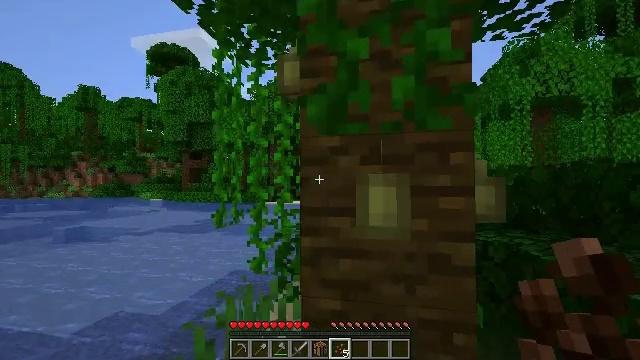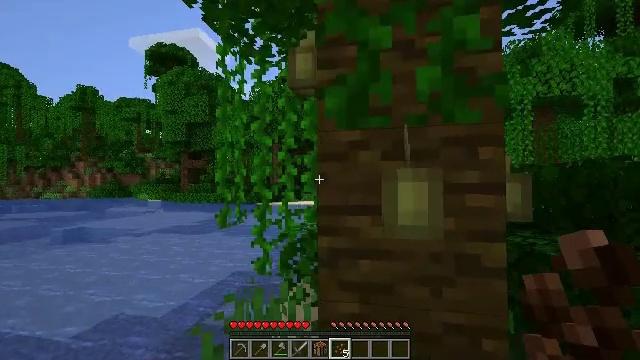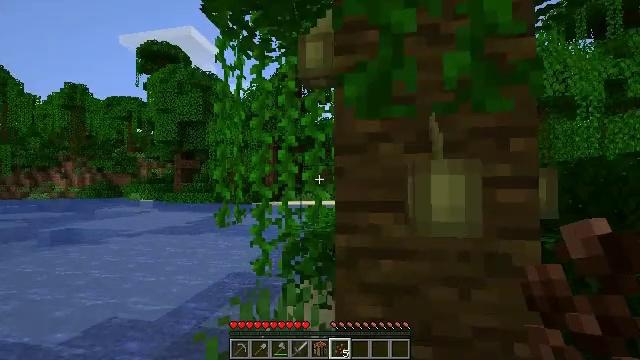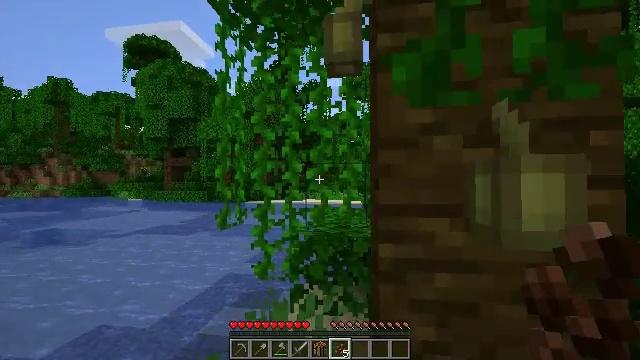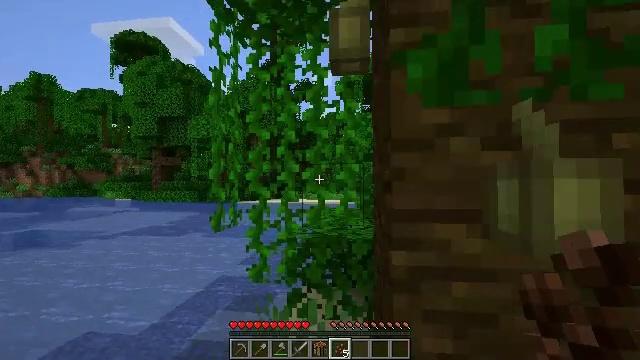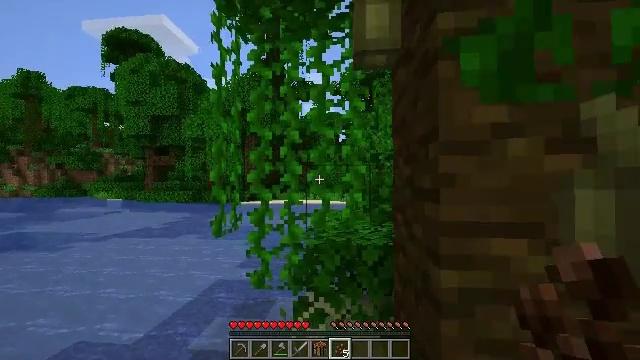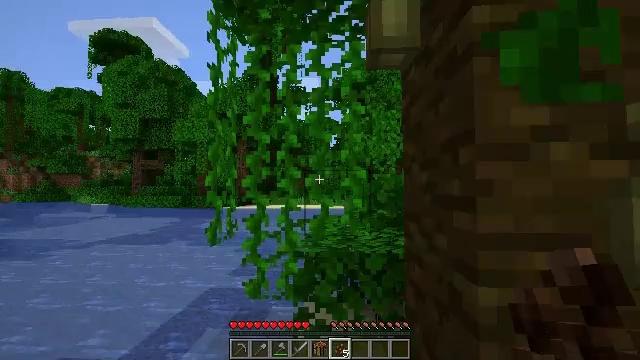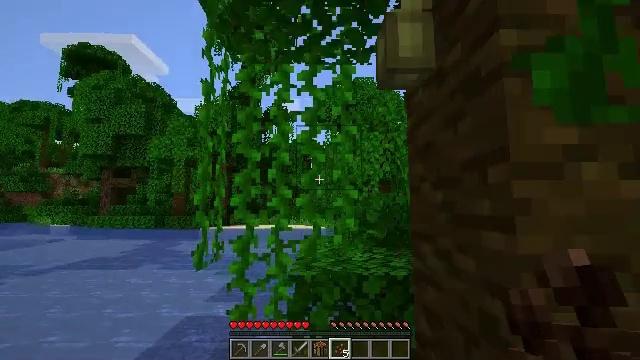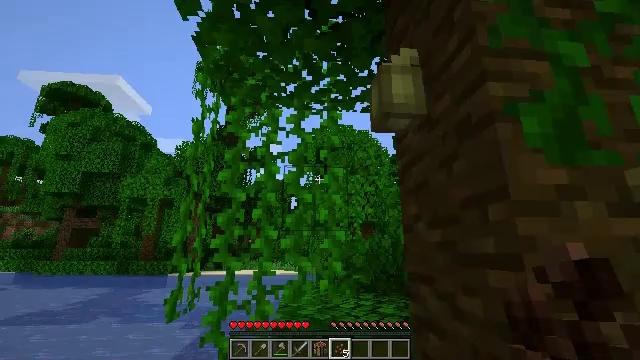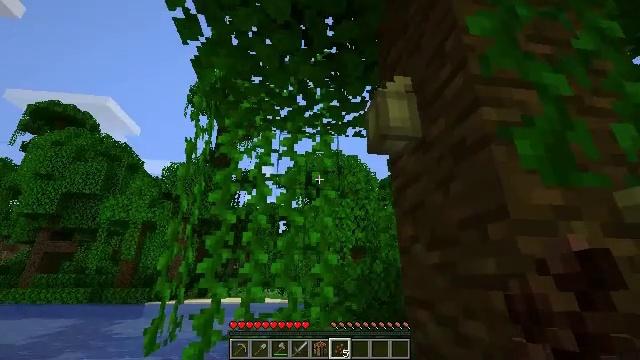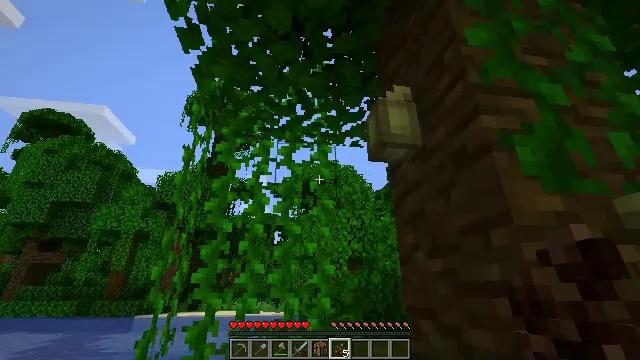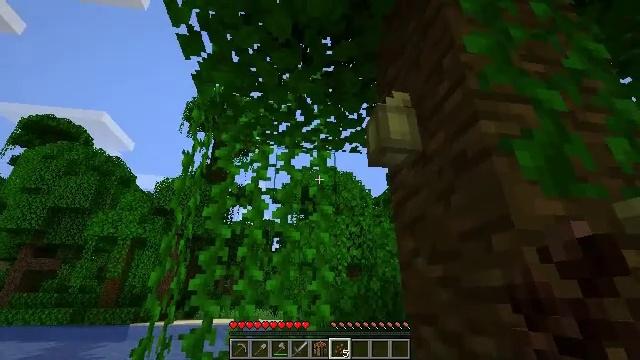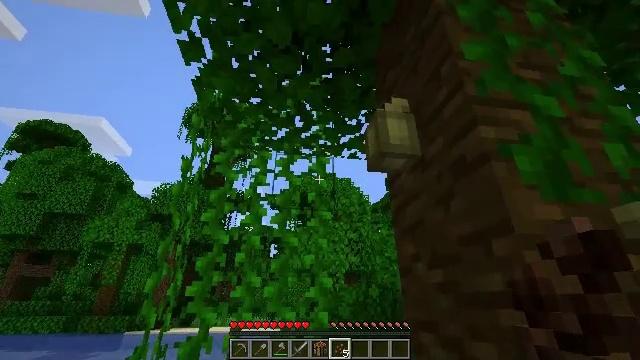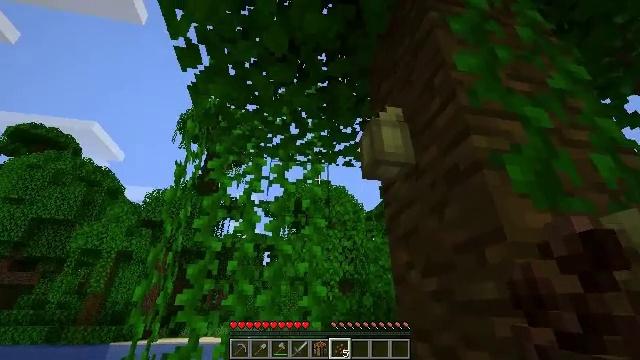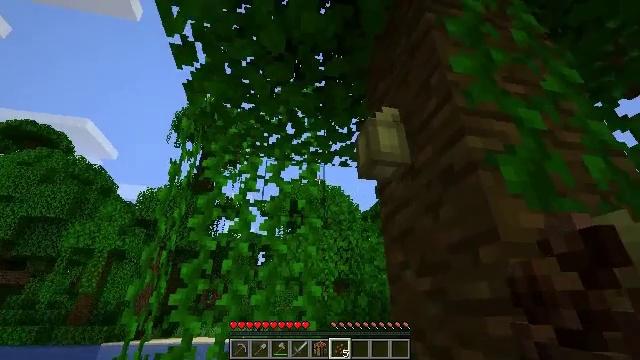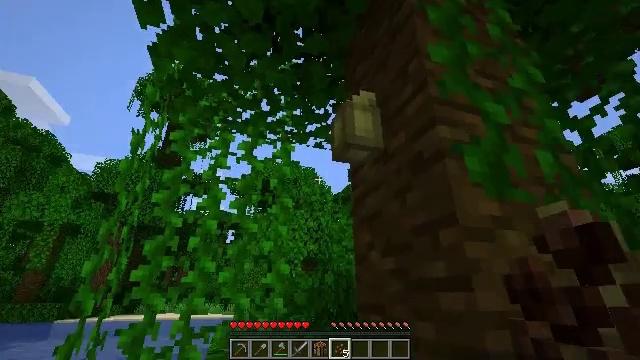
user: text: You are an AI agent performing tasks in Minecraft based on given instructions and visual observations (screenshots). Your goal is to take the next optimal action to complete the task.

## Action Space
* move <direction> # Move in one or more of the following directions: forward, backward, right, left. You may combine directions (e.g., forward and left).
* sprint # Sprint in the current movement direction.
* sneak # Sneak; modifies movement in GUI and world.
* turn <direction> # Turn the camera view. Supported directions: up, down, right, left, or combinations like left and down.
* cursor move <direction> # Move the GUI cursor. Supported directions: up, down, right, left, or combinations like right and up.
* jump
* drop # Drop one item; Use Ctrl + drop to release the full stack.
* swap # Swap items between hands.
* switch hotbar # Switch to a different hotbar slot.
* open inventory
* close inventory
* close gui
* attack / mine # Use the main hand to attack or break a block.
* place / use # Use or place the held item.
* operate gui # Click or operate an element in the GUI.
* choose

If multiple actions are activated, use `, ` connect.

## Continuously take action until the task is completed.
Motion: motion action
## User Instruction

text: Gather cocoa beans from the pod.
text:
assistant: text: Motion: move forward and move left
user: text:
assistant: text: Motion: move forward and move left, turn right
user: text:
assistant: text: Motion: move forward and move left, turn right
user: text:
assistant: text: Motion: move forward and move left, turn right
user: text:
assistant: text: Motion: move forward and move left, turn right
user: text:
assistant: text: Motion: move left, turn right and up
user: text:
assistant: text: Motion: turn right and up
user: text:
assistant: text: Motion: turn right and up
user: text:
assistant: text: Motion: turn right and up
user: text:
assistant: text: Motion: turn right and up
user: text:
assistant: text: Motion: turn up
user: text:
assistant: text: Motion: turn up
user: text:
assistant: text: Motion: turn right and up
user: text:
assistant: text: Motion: turn right
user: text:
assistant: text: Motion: turn right and down
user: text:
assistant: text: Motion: turn right and down
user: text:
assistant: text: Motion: move forward and move right, turn right and down
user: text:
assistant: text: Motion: move forward and move right, turn right and down
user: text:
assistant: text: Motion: move forward and move right, turn right and down
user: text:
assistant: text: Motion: move forward and move right
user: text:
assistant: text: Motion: move forward and move right, turn left and up
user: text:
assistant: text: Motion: move forward and move right
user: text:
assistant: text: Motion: move forward and move right
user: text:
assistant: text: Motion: move forward
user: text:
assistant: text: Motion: move forward
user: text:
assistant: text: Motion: move forward, switch to hotbar 4
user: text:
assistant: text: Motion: move forward, turn right, switch to hotbar 4
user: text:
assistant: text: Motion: move forward, turn right, switch to hotbar 4
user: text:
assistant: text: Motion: move forward, turn right, switch to hotbar 4
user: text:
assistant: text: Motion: move forward, turn right, switch to hotbar 4